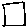
Label: square